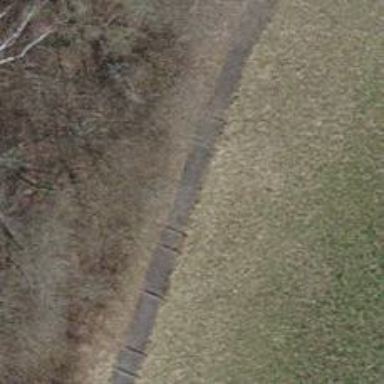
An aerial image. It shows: Set of steps on the road.